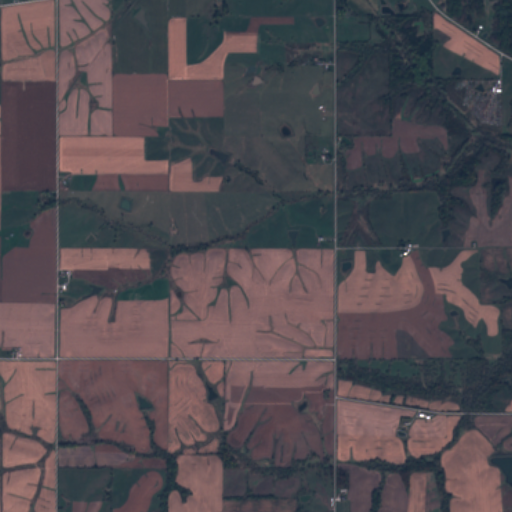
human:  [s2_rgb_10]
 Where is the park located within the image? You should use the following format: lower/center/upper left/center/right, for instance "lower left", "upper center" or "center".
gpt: The park is located in the lower right of the image.
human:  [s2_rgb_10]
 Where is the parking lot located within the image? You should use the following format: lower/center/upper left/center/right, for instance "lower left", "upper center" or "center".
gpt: The parking lot is located in the lower right of the image.
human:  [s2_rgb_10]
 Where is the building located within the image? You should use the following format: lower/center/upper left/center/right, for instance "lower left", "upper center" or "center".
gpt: The building is located in the lower right of the image.
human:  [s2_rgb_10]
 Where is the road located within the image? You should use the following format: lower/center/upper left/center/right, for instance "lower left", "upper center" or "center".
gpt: There is no road in the image.